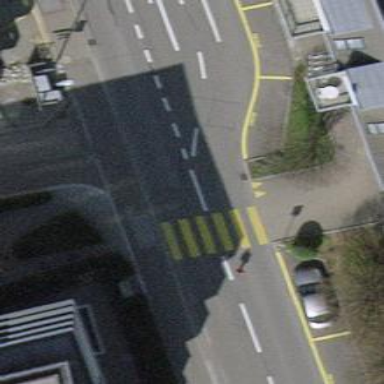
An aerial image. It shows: Uncontrolled road crossing.